Question: I have the following problem with a application. This morning this worked fine and now it present an issue.
This is the configuration file:
'''
<?xml version="1.0" encoding="ISO-8859-1"?>
<!DOCTYPE web-app PUBLIC
"-//Sun Microsystems, Inc.//DTD Web Application 2.3//EN"
"http://java.sun.com/dtd/web-app_2_3.dtd">
<web-app>
<display-name>Enel EDI-MON</display-name>
<listener>
<listener-class>it.sistinf.ediweb.quartz.QuartzListener</listener-class>
</listener>
<servlet>
<servlet-name>edimon</servlet-name>
<servlet-class>it.sistinf.ediweb.monitor.servlets.Monitoraggio</servlet-class>
<load-on-startup>0</load-on-startup>
</servlet>
<servlet-mapping>
<servlet-name>edimon</servlet-name>
<url-pattern>/edimon.do/*</url-pattern>
</servlet-mapping>
<servlet>
<servlet-name>salwf</servlet-name>
<servlet-class>it.sistinf.ediweb.monitor.servlets.Salwf</servlet-class>
<load-on-startup>0</load-on-startup>
</servlet>
<servlet-mapping>
<servlet-name>salwf</servlet-name>
<url-pattern>/salwf.do</url-pattern>
</servlet-mapping>
<welcome-file-list>
<welcome-file>/logon.jsp</welcome-file>
</welcome-file-list>
<taglib>
<taglib-uri>displaytag</taglib-uri>
<taglib-location>/WEB-INF/displaytag-11.tld</taglib-location>
</taglib>
</web-app>
'''
As you can see I have 2 :
The should map path like this:
'''
http://localhost:7001/salwf.do
'''
It worked but now if I try to open this link I obtain the following error message:
'''
Error 404--Not Found
From RFC 2068 Hypertext Transfer Protocol -- HTTP/1.1:
10.4.5 404 Not Found
The server has not found anything matching the Request-URI. No indication is given of whether the condition is temporary or permanent.
If the server does not wish to make this information available to the client, the status code 403 (Forbidden) can be used instead. The 410 (Gone) status code SHOULD be used if the server knows, through some internally configurable mechanism, that an old resource is permanently unavailable and has no forwarding address.
'''
This is the code of my class that implement the interface:
'''
public class Salwf extends HttpServlet {
private String msg = StringUtils.EMPTY;
public void init(ServletConfig config) throws ServletException {
super.init(config);
StandardConfigurationFactory standardConfigurationFactory = new StandardConfigurationFactory();
try {
standardConfigurationFactory.init();
} catch (ConfigurationException e) {
throw new ServletException(e);
}
ConfigurationFactory.setInstance(standardConfigurationFactory);
}
public void service(HttpServletRequest req, HttpServletResponse res) throws ServletException, IOException {
LoggerMDC.setup(req, res);
Logger logger = (Logger) Logger.getStdLogger(Monitoraggio.class); // do not declare 'logger' as static field in order to work with MDC
String service = req.getParameter("serv");
char serviceId = Utility.getServizio(req.getParameter("serv"));
// The collection that have to be shown in a table inside the JSP view:
SalDettaglio[] salDettaglio = this.getSalDettaglioList();
gotoPage(ConfigurationFactory.getPropertiesPages().getProperty("pagina_salwf"), req, res);
//String paginaDaLanciare = lanciaServizio(serviceId, req, res);
}
/*
private String lanciaServizio(char num_servizio, HttpServletRequest req, HttpServletResponse res) throws ServletException, IOException {
Logger logger = (Logger) Logger.getStdLogger(Monitoraggio.class); // do not declare 'logger' as static field in order to work with MDC
HttpSession session;
}
*/
private void gotoPage(String address, HttpServletRequest req, HttpServletResponse res) throws ServletException, IOException {
Logger logger = (Logger) Logger.getStdLogger(Monitoraggio.class); // do not declare 'logger' as static field in order to work with MDC
logger.debug("gotoPage() | address: " + address);
ServletContext ctx = getServletConfig().getServletContext();
RequestDispatcher dispatcher = ctx.getRequestDispatcher(address);
dispatcher.forward(req, res);
}
private SalDettaglio[] getSalDettaglioList(){
SalDettaglio[] salDettaglioArrayResult;
List<SalDettaglio> salDettaglioList = new ArrayList<SalDettaglio>();
List<RM> rmList = new ArrayList<RM>();
RM rm1 = new RM("codiceRM1", "Andrea", "01/01/1014", "acqRiserva1", "consegnaFinale1", "descrizioneRM1", BigDecimal.valueOf(1000));
RM rm2 = new RM("codiceRM2", "Andrea", "01/01/1014", "acqRiserva2", "consegnaFinale2", "descrizioneRM2", BigDecimal.valueOf(1000));
rmList.add(rm1);
rmList.add(rm2);
RM[] rmArray = (RM[]) rmList.toArray();
SalDettaglio salDettaglio1 = new SalDettaglio("codice1", "stato1", "01/01/2014", "01/06/2014", "Andrea",
"Andrea", "Andrea", BigDecimal.valueOf(1000), "fornitore1",
"rmConRiserva1", "errore1", null, rmArray);
SalDettaglio salDettaglio2 = new SalDettaglio("codice2", "stato2", "01/01/2014", "01/06/2014", "Andrea",
"Andrea", "Andrea", BigDecimal.valueOf(1000), "fornitore2",
"rmConRiserva2", "errore2", null, rmArray);
salDettaglioList.add(salDettaglio1);
salDettaglioList.add(salDettaglio2);
salDettaglioArrayResult = (SalDettaglio[]) salDettaglioList.toArray();
return salDettaglioArrayResult;
}
}
'''
I also try to put a brackpoint at the beginning of the method of my servlet but seems that it can't enter into it. It's seems a servlet routing problem.
It seems to me very strange. What could be the problem? How can I try to solve this issue?
As IDE I use Intellij IDEA and I see something strange: into the box (where I see my deployed project) I see the project with the (!) icon and if I put the mouse over the project name I can read the following message: :

This is the server stacktrace:
'''
log4j:WARN No appenders could be found for logger (it.sistinf.ediweb.quartz.QuartzListener).
log4j:WARN Please initialize the log4j system properly.
StandardConfigurationFactory | init(): base config dir : C:\EDI-MON\src\config
StandardConfigurationFactory | init(): log4j config file : C:\EDI-MON\src\config\log4j.properties
log4j: Parsing for [root] with value=[TRACE,EDIMON-APP].
log4j: Level token is [TRACE].
log4j: Category root set to TRACE
log4j: Parsing appender named "EDIMON-APP".
log4j: Parsing layout options for "EDIMON-APP".
log4j: Setting property [conversionPattern] to [%d{ISO8601} | %X{MDC_CONNECTION_ID} | %X{MDC_REMOTE_SESSION_ID} | %X{MDC_REMOTE_ADDRESS} | USERID=%X{MDC_USER_ID} | PIVA=%X{MDC_USER_PIVA} | %-5p | %c | %t | %m%n].
log4j: End of parsing for "EDIMON-APP".
log4j: Setting property [maxFileSize] to [2000KB].
log4j: Setting property [maxBackupIndex] to [10].
log4j: Setting property [file] to [C:\EDI-MON\log\edi-web-mon.log].
log4j: setFile called: C:\EDI-MON\log\edi-web-mon.log, true
log4j: setFile ended
log4j: Parsed "EDIMON-APP" options.
log4j: Setting category factory to [it.sistinf.ediweb.logging.LoggerFactory].
log4j: Parsing for [org.displaytag] with value=[ERROR,EDIMON-APP].
log4j: Level token is [ERROR].
log4j: Category org.displaytag set to ERROR
log4j: Parsing appender named "EDIMON-APP".
log4j: Appender "EDIMON-APP" was already parsed.
log4j: Handling log4j.additivity.org.displaytag=[false]
log4j: Setting additivity for "org.displaytag" to false
log4j: Parsing for [soa.it.sistinf.ediweb] with value=[SOA#it.sistinf.ediweb.logging.LoggerLevel,EDIMON-SOA].
log4j: Level token is [SOA#it.sistinf.ediweb.logging.LoggerLevel].
log4j: toLevel:class=[it.sistinf.ediweb.logging.LoggerLevel]:pri=[SOA]
log4j: Category soa.it.sistinf.ediweb set to SOA
log4j: Parsing appender named "EDIMON-SOA".
log4j: Parsing layout options for "EDIMON-SOA".
log4j: Setting property [conversionPattern] to [%d{ISO8601} [USERID=%X{MDC_USER_ID}] [PIVA=%X{MDC_USER_PIVA}] %m%n].
log4j: End of parsing for "EDIMON-SOA".
log4j: Setting property [maxFileSize] to [1000KB].
log4j: Setting property [maxBackupIndex] to [10].
log4j: Setting property [file] to [C:\EDI-MON\log\edi-web-mon-soa.log].
log4j: setFile called: C:\EDI-MON\log\edi-web-mon-soa.log, true
log4j: setFile ended
log4j: Parsed "EDIMON-SOA" options.
log4j: Handling log4j.additivity.soa.it.sistinf.ediweb=[true]
log4j: Setting additivity for "soa.it.sistinf.ediweb" to true
log4j: Finished configuring.
SLF4J: Failed to load class "org.slf4j.impl.StaticLoggerBinder".
SLF4J: Defaulting to no-operation (NOP) logger implementation
SLF4J: See http://www.slf4j.org/codes.html#StaticLoggerBinder for further details.
StandardConfigurationFactory | init(): base config dir : C:\EDI-MON\src\config
StandardConfigurationFactory | init(): log4j config file : C:\EDI-MON\src\config\log4j.properties
log4j: Parsing for [root] with value=[TRACE,EDIMON-APP].
log4j: Level token is [TRACE].
log4j: Category root set to TRACE
log4j: Parsing appender named "EDIMON-APP".
log4j: Parsing layout options for "EDIMON-APP".
log4j: Setting property [conversionPattern] to [%d{ISO8601} | %X{MDC_CONNECTION_ID} | %X{MDC_REMOTE_SESSION_ID} | %X{MDC_REMOTE_ADDRESS} | USERID=%X{MDC_USER_ID} | PIVA=%X{MDC_USER_PIVA} | %-5p | %c | %t | %m%n].
log4j: End of parsing for "EDIMON-APP".
log4j: Setting property [maxFileSize] to [2000KB].
log4j: Setting property [maxBackupIndex] to [10].
log4j: Setting property [file] to [C:\EDI-MON\log\edi-web-mon.log].
log4j: setFile called: C:\EDI-MON\log\edi-web-mon.log, true
log4j: setFile ended
log4j: Parsed "EDIMON-APP" options.
log4j: Setting category factory to [it.sistinf.ediweb.logging.LoggerFactory].
log4j: Parsing for [org.displaytag] with value=[ERROR,EDIMON-APP].
log4j: Level token is [ERROR].
log4j: Category org.displaytag set to ERROR
log4j: Parsing appender named "EDIMON-APP".
log4j: Appender "EDIMON-APP" was already parsed.
log4j: Handling log4j.additivity.org.displaytag=[false]
log4j: Setting additivity for "org.displaytag" to false
log4j: Parsing for [soa.it.sistinf.ediweb] with value=[SOA#it.sistinf.ediweb.logging.LoggerLevel,EDIMON-SOA].
log4j: Level token is [SOA#it.sistinf.ediweb.logging.LoggerLevel].
log4j: toLevel:class=[it.sistinf.ediweb.logging.LoggerLevel]:pri=[SOA]
log4j: Category soa.it.sistinf.ediweb set to SOA
log4j: Parsing appender named "EDIMON-SOA".
log4j: Parsing layout options for "EDIMON-SOA".
log4j: Setting property [conversionPattern] to [%d{ISO8601} [USERID=%X{MDC_USER_ID}] [PIVA=%X{MDC_USER_PIVA}] %m%n].
log4j: End of parsing for "EDIMON-SOA".
log4j: Setting property [maxFileSize] to [1000KB].
log4j: Setting property [maxBackupIndex] to [10].
log4j: Setting property [file] to [C:\EDI-MON\log\edi-web-mon-soa.log].
log4j: setFile called: C:\EDI-MON\log\edi-web-mon-soa.log, true
log4j: setFile ended
log4j: Parsed "EDIMON-SOA" options.
log4j: Handling log4j.additivity.soa.it.sistinf.ediweb=[true]
log4j: Setting additivity for "soa.it.sistinf.ediweb" to true
log4j: Finished configuring.
StandardConfigurationFactory | init(): base config dir : C:\EDI-MON\src\config
StandardConfigurationFactory | init(): log4j config file : C:\EDI-MON\src\config\log4j.properties
log4j: Parsing for [root] with value=[TRACE,EDIMON-APP].
log4j: Level token is [TRACE].
log4j: Category root set to TRACE
log4j: Parsing appender named "EDIMON-APP".
log4j: Parsing layout options for "EDIMON-APP".
log4j: Setting property [conversionPattern] to [%d{ISO8601} | %X{MDC_CONNECTION_ID} | %X{MDC_REMOTE_SESSION_ID} | %X{MDC_REMOTE_ADDRESS} | USERID=%X{MDC_USER_ID} | PIVA=%X{MDC_USER_PIVA} | %-5p | %c | %t | %m%n].
log4j: End of parsing for "EDIMON-APP".
log4j: Setting property [maxFileSize] to [2000KB].
log4j: Setting property [maxBackupIndex] to [10].
log4j: Setting property [file] to [C:\EDI-MON\log\edi-web-mon.log].
log4j: setFile called: C:\EDI-MON\log\edi-web-mon.log, true
log4j: setFile ended
log4j: Parsed "EDIMON-APP" options.
log4j: Setting category factory to [it.sistinf.ediweb.logging.LoggerFactory].
log4j: Parsing for [org.displaytag] with value=[ERROR,EDIMON-APP].
log4j: Level token is [ERROR].
log4j: Category org.displaytag set to ERROR
log4j: Parsing appender named "EDIMON-APP".
log4j: Appender "EDIMON-APP" was already parsed.
log4j: Handling log4j.additivity.org.displaytag=[false]
log4j: Setting additivity for "org.displaytag" to false
log4j: Parsing for [soa.it.sistinf.ediweb] with value=[SOA#it.sistinf.ediweb.logging.LoggerLevel,EDIMON-SOA].
log4j: Level token is [SOA#it.sistinf.ediweb.logging.LoggerLevel].
log4j: toLevel:class=[it.sistinf.ediweb.logging.LoggerLevel]:pri=[SOA]
log4j: Category soa.it.sistinf.ediweb set to SOA
log4j: Parsing appender named "EDIMON-SOA".
log4j: Parsing layout options for "EDIMON-SOA".
log4j: Setting property [conversionPattern] to [%d{ISO8601} [USERID=%X{MDC_USER_ID}] [PIVA=%X{MDC_USER_PIVA}] %m%n].
log4j: End of parsing for "EDIMON-SOA".
log4j: Setting property [maxFileSize] to [1000KB].
log4j: Setting property [maxBackupIndex] to [10].
log4j: Setting property [file] to [C:\EDI-MON\log\edi-web-mon-soa.log].
log4j: setFile called: C:\EDI-MON\log\edi-web-mon-soa.log, true
log4j: setFile ended
log4j: Parsed "EDIMON-SOA" options.
log4j: Handling log4j.additivity.soa.it.sistinf.ediweb=[true]
log4j: Setting additivity for "soa.it.sistinf.ediweb" to true
log4j: Finished configuring.
<25-nov-2014 17.33.04 CET> <Notice> <LoggingService> <BEA-320400> <The log file C:\Oracle\Middleware\user_projects\domains\edimon_domain\servers\AdminServer\logs\edimon_domain.log will be rotated. Reopen the log file if tailing has stopped. This can happen on some platforms like Windows.>
<25-nov-2014 17.33.04 CET> <Notice> <LoggingService> <BEA-320401> <The log file has been rotated to C:\Oracle\Middleware\user_projects\domains\edimon_domain\servers\AdminServer\logs\edimon_domain.log00034. Log messages will continue to be logged in C:\Oracle\Middleware\user_projects\domains\edimon_domain\servers\AdminServer\logs\edimon_domain.log.>
<25-nov-2014 17.33.04 CET> <Notice> <Log Management> <BEA-170027> <The Server has established connection with the Domain level Diagnostic Service successfully.>
<25-nov-2014 17.33.04 CET> <Notice> <WebLogicServer> <BEA-000365> <Server state changed to ADMIN>
<25-nov-2014 17.33.04 CET> <Notice> <WebLogicServer> <BEA-000365> <Server state changed to RESUMING>
<25-nov-2014 17.33.04 CET> <Notice> <Server> <BEA-002613> <Channel "Default[5]" is now listening on fe80:0:0:0:8412:ac00:b07a:ed71:7001 for protocols iiop, t3, ldap, snmp, http.>
<25-nov-2014 17.33.04 CET> <Notice> <Server> <BEA-002613> <Channel "Default[3]" is now listening on fe80:0:0:0:9092:bf:900d:11b2:7001 for protocols iiop, t3, ldap, snmp, http.>
<25-nov-2014 17.33.04 CET> <Notice> <Server> <BEA-002613> <Channel "Default[7]" is now listening on fe80:0:0:0:dba:3e6e:937b:247f:7001 for protocols iiop, t3, ldap, snmp, http.>
<25-nov-2014 17.33.04 CET> <Notice> <Server> <BEA-002613> <Channel "Default[2]" is now listening on 172.16.27.64:7001 for protocols iiop, t3, ldap, snmp, http.>
<25-nov-2014 17.33.04 CET> <Notice> <Server> <BEA-002613> <Channel "Default[9]" is now listening on fe80:0:0:0:0:5efe:c0a8:b01:7001 for protocols iiop, t3, ldap, snmp, http.>
<25-nov-2014 17.33.04 CET> <Notice> <Server> <BEA-002613> <Channel "Default[11]" is now listening on fe80:0:0:0:95e9:b3de:1431:7f1b:7001 for protocols iiop, t3, ldap, snmp, http.>
<25-nov-2014 17.33.04 CET> <Notice> <Server> <BEA-002613> <Channel "Default[10]" is now listening on fe80:0:0:0:0:5efe:c0a8:2301:7001 for protocols iiop, t3, ldap, snmp, http.>
<25-nov-2014 17.33.04 CET> <Notice> <Server> <BEA-002613> <Channel "Default[13]" is now listening on fe80:0:0:0:4506:22d2:e7de:5a0c:7001 for protocols iiop, t3, ldap, snmp, http.>
<25-nov-2014 17.33.04 CET> <Notice> <Server> <BEA-002613> <Channel "Default[14]" is now listening on 127.0.0.1:7001 for protocols iiop, t3, ldap, snmp, http.>
<25-nov-2014 17.33.04 CET> <Notice> <Server> <BEA-002613> <Channel "Default" is now listening on 192.168.11.1:7001 for protocols iiop, t3, ldap, snmp, http.>
<25-nov-2014 17.33.04 CET> <Notice> <Server> <BEA-002613> <Channel "Default[1]" is now listening on 192.168.35.1:7001 for protocols iiop, t3, ldap, snmp, http.>
<25-nov-2014 17.33.04 CET> <Notice> <Server> <BEA-002613> <Channel "Default[6]" is now listening on fe80:0:0:0:88c4:cada:9151:3919:7001 for protocols iiop, t3, ldap, snmp, http.>
<25-nov-2014 17.33.04 CET> <Notice> <Server> <BEA-002613> <Channel "Default[4]" is now listening on fe80:0:0:0:0:5efe:ac10:1b40:7001 for protocols iiop, t3, ldap, snmp, http.>
<25-nov-2014 17.33.04 CET> <Notice> <Server> <BEA-002613> <Channel "Default[12]" is now listening on fe80:0:0:0:89ff:6d12:49cf:4354:7001 for protocols iiop, t3, ldap, snmp, http.>
<25-nov-2014 17.33.04 CET> <Notice> <Server> <BEA-002613> <Channel "Default[15]" is now listening on 0:0:0:0:0:0:0:1:7001 for protocols iiop, t3, ldap, snmp, http.>
<25-nov-2014 17.33.04 CET> <Notice> <Server> <BEA-002613> <Channel "Default[8]" is now listening on fe80:0:0:0:cd21:3fe9:54bd:a17b:7001 for protocols iiop, t3, ldap, snmp, http.>
<25-nov-2014 17.33.04 CET> <Notice> <WebLogicServer> <BEA-000331> <Started WebLogic Admin Server "AdminServer" for domain "edimon_domain" running in Development Mode>
<25-nov-2014 17.33.04 CET> <Notice> <WebLogicServer> <BEA-000365> <Server state changed to RUNNING>
<25-nov-2014 17.33.04 CET> <Notice> <WebLogicServer> <BEA-000360> <Server started in RUNNING mode>
<25-nov-2014 17.33.05 CET> <Warning> <Server> <BEA-002611> <Hostname "AndreaNobili", maps to multiple IP addresses: 192.168.11.1, 192.168.35.1, 172.16.27.64, fe80:0:0:0:88c4:cada:9151:3919%14, fe80:0:0:0:dba:3e6e:937b:247f%13, fe80:0:0:0:4506:22d2:e7de:5a0c%3>
Connected to server
log4j:WARN No appenders could be found for logger (it.sistinf.ediweb.quartz.QuartzListener).
StandardConfigurationFactory | init(): base config dir : C:\EDI-MON\src\config
log4j:WARN Please initialize the log4j system properly.
StandardConfigurationFactory | init(): log4j config file : C:\EDI-MON\src\config\log4j.properties
log4j: Parsing for [root] with value=[TRACE,EDIMON-APP].
log4j: Level token is [TRACE].
log4j: Category root set to TRACE
log4j: Parsing appender named "EDIMON-APP".
log4j: Parsing layout options for "EDIMON-APP".
log4j: Setting property [conversionPattern] to [%d{ISO8601} | %X{MDC_CONNECTION_ID} | %X{MDC_REMOTE_SESSION_ID} | %X{MDC_REMOTE_ADDRESS} | USERID=%X{MDC_USER_ID} | PIVA=%X{MDC_USER_PIVA} | %-5p | %c | %t | %m%n].
log4j: End of parsing for "EDIMON-APP".
log4j: Setting property [maxFileSize] to [2000KB].
log4j: Setting property [maxBackupIndex] to [10].
log4j: Setting property [file] to [C:\EDI-MON\log\edi-web-mon.log].
log4j: setFile called: C:\EDI-MON\log\edi-web-mon.log, true
log4j: setFile ended
log4j: Parsed "EDIMON-APP" options.
log4j: Setting category factory to [it.sistinf.ediweb.logging.LoggerFactory].
log4j: Parsing for [org.displaytag] with value=[ERROR,EDIMON-APP].
log4j: Level token is [ERROR].
log4j: Category org.displaytag set to ERROR
log4j: Parsing appender named "EDIMON-APP".
log4j: Appender "EDIMON-APP" was already parsed.
log4j: Handling log4j.additivity.org.displaytag=[false]
log4j: Setting additivity for "org.displaytag" to false
log4j: Parsing for [soa.it.sistinf.ediweb] with value=[SOA#it.sistinf.ediweb.logging.LoggerLevel,EDIMON-SOA].
log4j: Level token is [SOA#it.sistinf.ediweb.logging.LoggerLevel].
log4j: toLevel:class=[it.sistinf.ediweb.logging.LoggerLevel]:pri=[SOA]
log4j: Category soa.it.sistinf.ediweb set to SOA
log4j: Parsing appender named "EDIMON-SOA".
log4j: Parsing layout options for "EDIMON-SOA".
log4j: Setting property [conversionPattern] to [%d{ISO8601} [USERID=%X{MDC_USER_ID}] [PIVA=%X{MDC_USER_PIVA}] %m%n].
log4j: End of parsing for "EDIMON-SOA".
log4j: Setting property [maxFileSize] to [1000KB].
log4j: Setting property [maxBackupIndex] to [10].
log4j: Setting property [file] to [C:\EDI-MON\log\edi-web-mon-soa.log].
log4j: setFile called: C:\EDI-MON\log\edi-web-mon-soa.log, true
log4j: setFile ended
log4j: Parsed "EDIMON-SOA" options.
log4j: Handling log4j.additivity.soa.it.sistinf.ediweb=[true]
log4j: Setting additivity for "soa.it.sistinf.ediweb" to true
log4j: Finished configuring.
SLF4J: Failed to load class "org.slf4j.impl.StaticLoggerBinder".
SLF4J: Defaulting to no-operation (NOP) logger implementation
SLF4J: See http://www.slf4j.org/codes.html#StaticLoggerBinder for further details.
StandardConfigurationFactory | init(): base config dir : C:\EDI-MON\src\config
StandardConfigurationFactory | init(): log4j config file : C:\EDI-MON\src\config\log4j.properties
log4j: Parsing for [root] with value=[TRACE,EDIMON-APP].
log4j: Level token is [TRACE].
log4j: Category root set to TRACE
log4j: Parsing appender named "EDIMON-APP".
log4j: Parsing layout options for "EDIMON-APP".
log4j: Setting property [conversionPattern] to [%d{ISO8601} | %X{MDC_CONNECTION_ID} | %X{MDC_REMOTE_SESSION_ID} | %X{MDC_REMOTE_ADDRESS} | USERID=%X{MDC_USER_ID} | PIVA=%X{MDC_USER_PIVA} | %-5p | %c | %t | %m%n].
log4j: End of parsing for "EDIMON-APP".
log4j: Setting property [maxFileSize] to [2000KB].
log4j: Setting property [maxBackupIndex] to [10].
log4j: Setting property [file] to [C:\EDI-MON\log\edi-web-mon.log].
log4j: setFile called: C:\EDI-MON\log\edi-web-mon.log, true
log4j: setFile ended
log4j: Parsed "EDIMON-APP" options.
log4j: Setting category factory to [it.sistinf.ediweb.logging.LoggerFactory].
log4j: Parsing for [org.displaytag] with value=[ERROR,EDIMON-APP].
log4j: Level token is [ERROR].
log4j: Category org.displaytag set to ERROR
log4j: Parsing appender named "EDIMON-APP".
log4j: Appender "EDIMON-APP" was already parsed.
log4j: Handling log4j.additivity.org.displaytag=[false]
log4j: Setting additivity for "org.displaytag" to false
log4j: Parsing for [soa.it.sistinf.ediweb] with value=[SOA#it.sistinf.ediweb.logging.LoggerLevel,EDIMON-SOA].
log4j: Level token is [SOA#it.sistinf.ediweb.logging.LoggerLevel].
log4j: toLevel:class=[it.sistinf.ediweb.logging.LoggerLevel]:pri=[SOA]
log4j: Category soa.it.sistinf.ediweb set to SOA
log4j: Parsing appender named "EDIMON-SOA".
log4j: Parsing layout options for "EDIMON-SOA".
log4j: Setting property [conversionPattern] to [%d{ISO8601} [USERID=%X{MDC_USER_ID}] [PIVA=%X{MDC_USER_PIVA}] %m%n].
log4j: End of parsing for "EDIMON-SOA".
log4j: Setting property [maxFileSize] to [1000KB].
log4j: Setting property [maxBackupIndex] to [10].
log4j: Setting property [file] to [C:\EDI-MON\log\edi-web-mon-soa.log].
log4j: setFile called: C:\EDI-MON\log\edi-web-mon-soa.log, true
log4j: setFile ended
log4j: Parsed "EDIMON-SOA" options.
log4j: Handling log4j.additivity.soa.it.sistinf.ediweb=[true]
log4j: Setting additivity for "soa.it.sistinf.ediweb" to true
log4j: Finished configuring.
StandardConfigurationFactory | init(): base config dir : C:\EDI-MON\src\config
StandardConfigurationFactory | init(): log4j config file : C:\EDI-MON\src\config\log4j.properties
log4j: Parsing for [root] with value=[TRACE,EDIMON-APP].
log4j: Level token is [TRACE].
log4j: Category root set to TRACE
log4j: Parsing appender named "EDIMON-APP".
log4j: Parsing layout options for "EDIMON-APP".
log4j: Setting property [conversionPattern] to [%d{ISO8601} | %X{MDC_CONNECTION_ID} | %X{MDC_REMOTE_SESSION_ID} | %X{MDC_REMOTE_ADDRESS} | USERID=%X{MDC_USER_ID} | PIVA=%X{MDC_USER_PIVA} | %-5p | %c | %t | %m%n].
log4j: End of parsing for "EDIMON-APP".
log4j: Setting property [maxFileSize] to [2000KB].
log4j: Setting property [maxBackupIndex] to [10].
log4j: Setting property [file] to [C:\EDI-MON\log\edi-web-mon.log].
log4j: setFile called: C:\EDI-MON\log\edi-web-mon.log, true
log4j: setFile ended
log4j: Parsed "EDIMON-APP" options.
log4j: Setting category factory to [it.sistinf.ediweb.logging.LoggerFactory].
log4j: Parsing for [org.displaytag] with value=[ERROR,EDIMON-APP].
log4j: Level token is [ERROR].
log4j: Category org.displaytag set to ERROR
log4j: Parsing appender named "EDIMON-APP".
log4j: Appender "EDIMON-APP" was already parsed.
log4j: Handling log4j.additivity.org.displaytag=[false]
log4j: Setting additivity for "org.displaytag" to false
log4j: Parsing for [soa.it.sistinf.ediweb] with value=[SOA#it.sistinf.ediweb.logging.LoggerLevel,EDIMON-SOA].
log4j: Level token is [SOA#it.sistinf.ediweb.logging.LoggerLevel].
log4j: toLevel:class=[it.sistinf.ediweb.logging.LoggerLevel]:pri=[SOA]
log4j: Category soa.it.sistinf.ediweb set to SOA
log4j: Parsing appender named "EDIMON-SOA".
log4j: Parsing layout options for "EDIMON-SOA".
log4j: Setting property [conversionPattern] to [%d{ISO8601} [USERID=%X{MDC_USER_ID}] [PIVA=%X{MDC_USER_PIVA}] %m%n].
log4j: End of parsing for "EDIMON-SOA".
log4j: Setting property [maxFileSize] to [1000KB].
log4j: Setting property [maxBackupIndex] to [10].
log4j: Setting property [file] to [C:\EDI-MON\log\edi-web-mon-soa.log].
log4j: setFile called: C:\EDI-MON\log\edi-web-mon-soa.log, true
log4j: setFile ended
log4j: Parsed "EDIMON-SOA" options.
log4j: Handling log4j.additivity.soa.it.sistinf.ediweb=[true]
log4j: Setting additivity for "soa.it.sistinf.ediweb" to true
log4j: Finished configuring.
:::::::::::::
'''
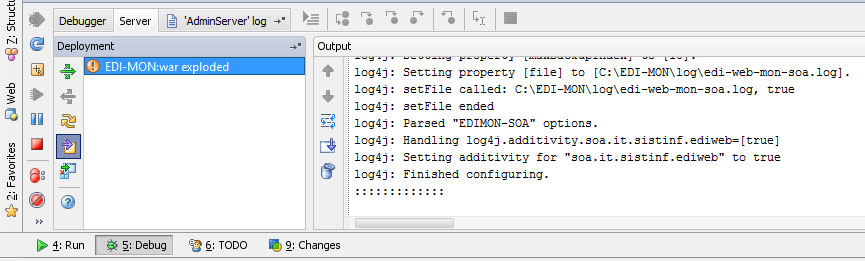
Answer: Solved by myself:
the error was very stupid and it was caused by the fact that if I want to enter into the secondo servlet the URL have to be:
'''
http://localhost:7001/edi-mon/salwf.do
'''